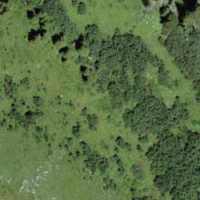
EUNIS habitat code: 23
Species observed at this site:
Corvus corax